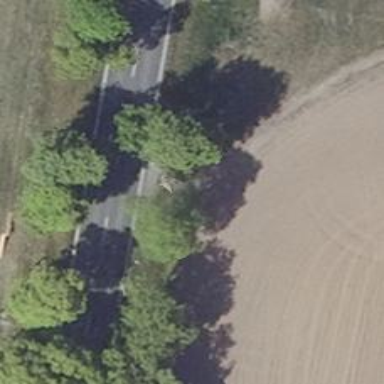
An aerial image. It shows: Deciduous broadleaved tree.